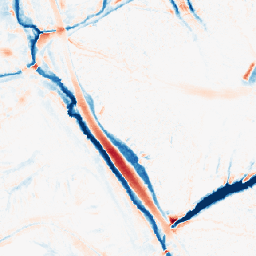
Category: morphological
Decomposition family: tophat_combined
Decomposition parameters: size: 10
Upsampling method: area
Upsampling parameters: scale: 4
Upsampling scale: 4